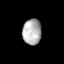
Tissue: prostate
Cell type: Myeloid cells
Senescence score: 0.3428
Nuclear area (px): 474
Mean DAPI intensity: 176.61